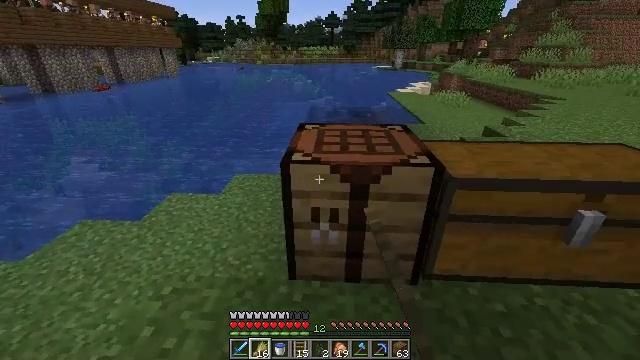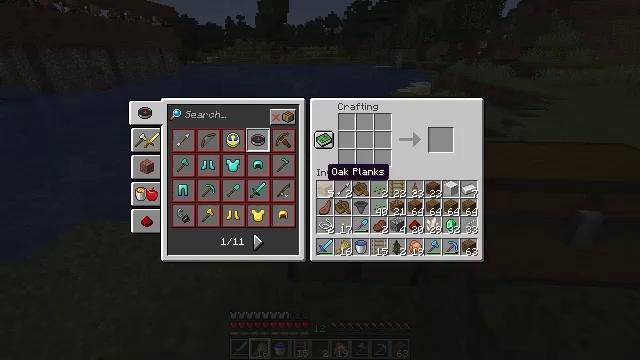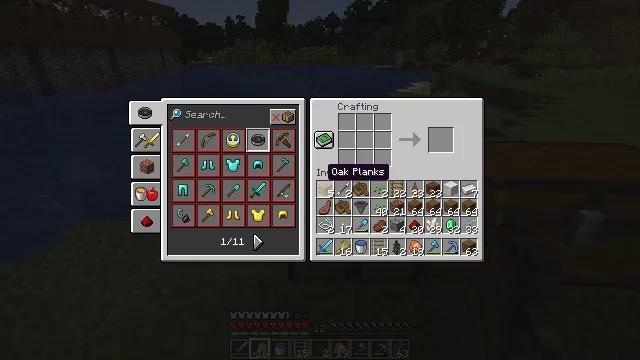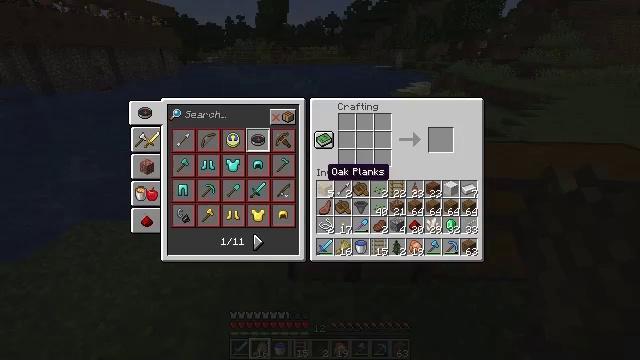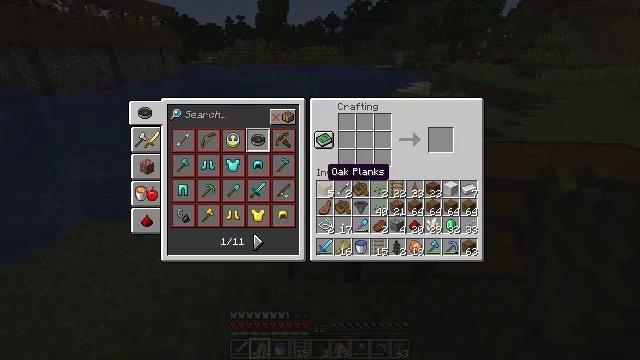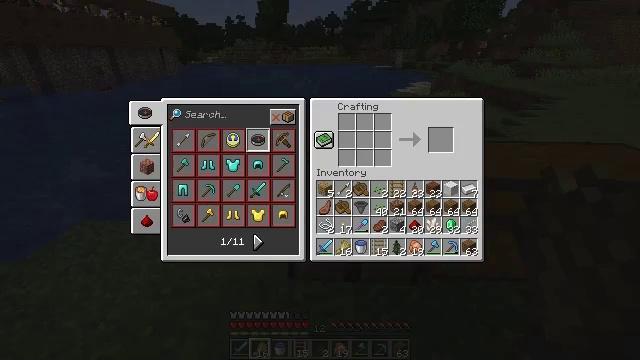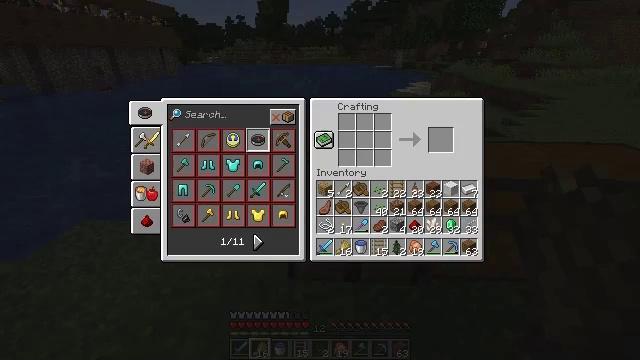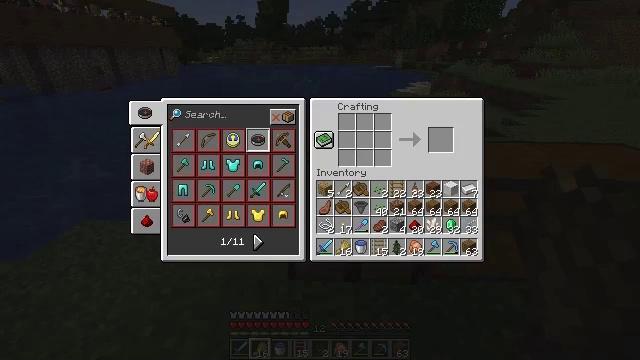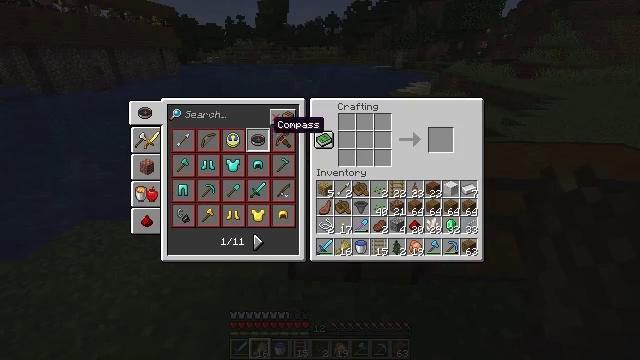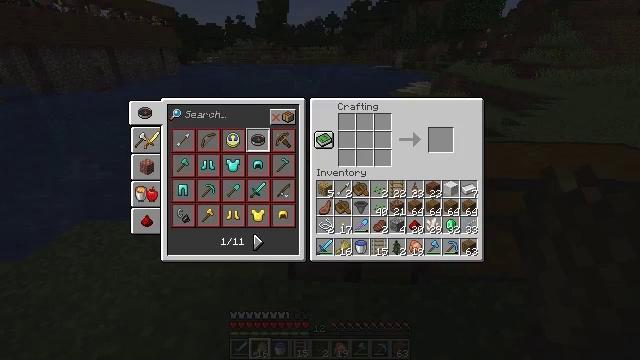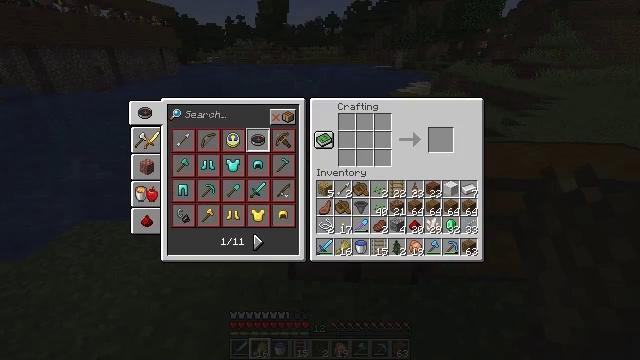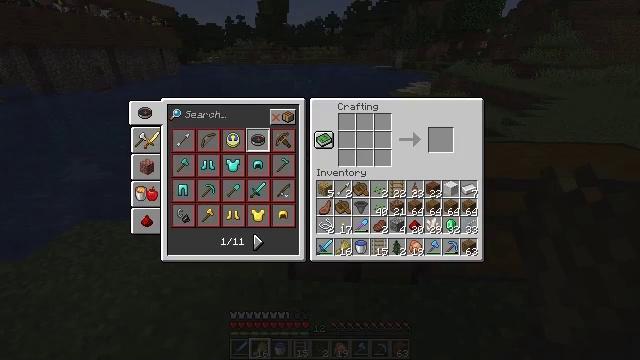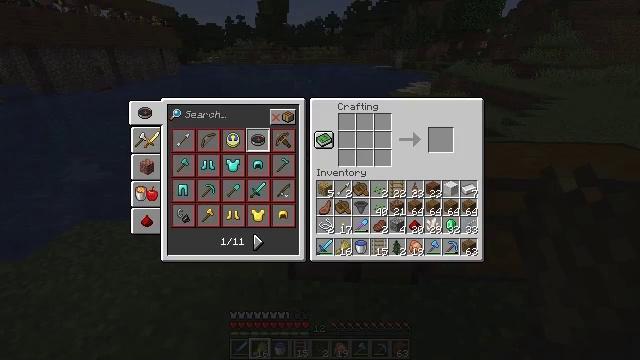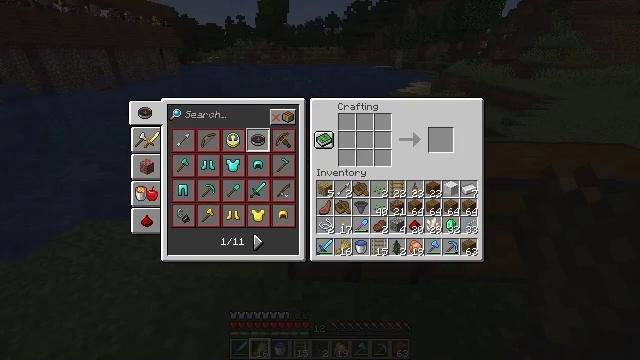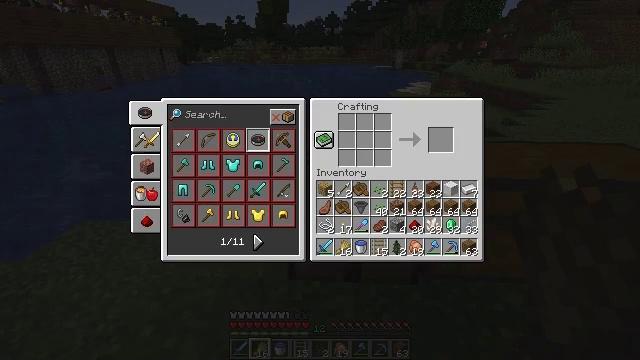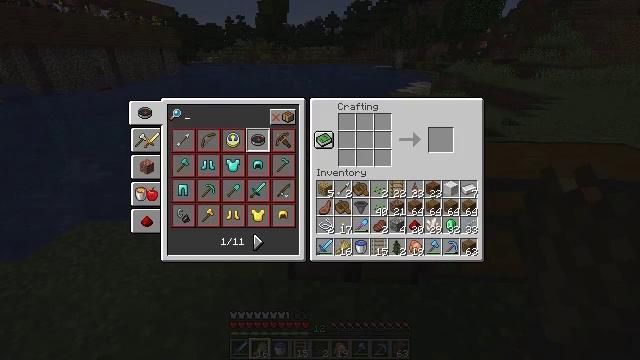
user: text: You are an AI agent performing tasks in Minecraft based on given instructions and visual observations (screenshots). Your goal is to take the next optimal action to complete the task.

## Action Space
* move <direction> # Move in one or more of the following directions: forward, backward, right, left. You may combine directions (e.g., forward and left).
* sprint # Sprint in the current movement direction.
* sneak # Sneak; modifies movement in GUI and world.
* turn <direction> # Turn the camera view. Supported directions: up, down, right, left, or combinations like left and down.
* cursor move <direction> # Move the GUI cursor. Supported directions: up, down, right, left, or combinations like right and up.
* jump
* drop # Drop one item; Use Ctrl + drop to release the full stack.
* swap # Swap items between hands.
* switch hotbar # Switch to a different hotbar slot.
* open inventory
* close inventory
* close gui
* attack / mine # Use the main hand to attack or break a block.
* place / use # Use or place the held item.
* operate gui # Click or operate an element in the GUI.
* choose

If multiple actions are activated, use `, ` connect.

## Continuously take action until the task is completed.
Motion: motion action
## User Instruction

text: Open the crafting table to make a piston.
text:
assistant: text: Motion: no_op
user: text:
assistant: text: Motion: no_op
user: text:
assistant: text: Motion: no_op
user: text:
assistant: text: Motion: no_op
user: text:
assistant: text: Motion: no_op
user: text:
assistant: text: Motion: cursor move up
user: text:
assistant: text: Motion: cursor move left and up
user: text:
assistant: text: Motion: cursor move left and up
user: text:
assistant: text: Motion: cursor move left and up
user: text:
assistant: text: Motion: cursor move left
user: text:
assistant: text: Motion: cursor move left
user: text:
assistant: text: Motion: no_op
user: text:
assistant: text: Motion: no_op
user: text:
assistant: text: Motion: no_op
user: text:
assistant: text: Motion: operate gui
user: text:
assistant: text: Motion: operate gui
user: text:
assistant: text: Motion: operate gui
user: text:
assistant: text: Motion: no_op
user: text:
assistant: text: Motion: no_op
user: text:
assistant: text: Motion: no_op
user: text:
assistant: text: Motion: no_op
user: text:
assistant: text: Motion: no_op
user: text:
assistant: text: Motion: no_op
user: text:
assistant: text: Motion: no_op
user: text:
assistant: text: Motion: no_op
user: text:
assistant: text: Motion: no_op
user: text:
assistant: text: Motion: no_op
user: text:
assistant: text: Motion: no_op
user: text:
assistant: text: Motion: no_op
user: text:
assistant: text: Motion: no_op